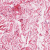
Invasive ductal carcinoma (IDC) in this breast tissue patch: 0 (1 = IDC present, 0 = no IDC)